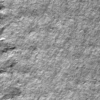
Label: not_dusty